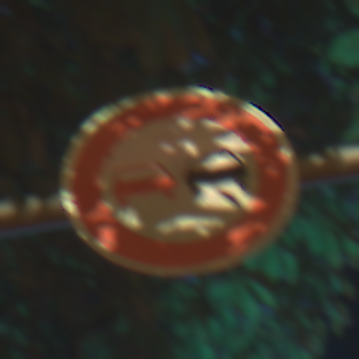
Verkehrszeichen: Ueberholverbot
Umgebung: Outdoor, Urban
Tageszeit: Night
Wetter: PartlyCloudy
Licht: Artificial
Jahreszeit: NotSpecified
Kontrast: HighContrast